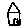
Label: house